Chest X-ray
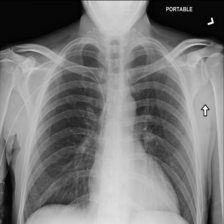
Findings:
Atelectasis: negative
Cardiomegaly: negative
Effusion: negative
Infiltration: negative
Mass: negative
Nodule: negative
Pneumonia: negative
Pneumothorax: negative
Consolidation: negative
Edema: negative
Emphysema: negative
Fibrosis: negative
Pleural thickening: negative
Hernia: negative